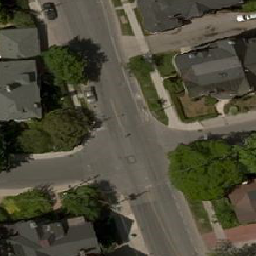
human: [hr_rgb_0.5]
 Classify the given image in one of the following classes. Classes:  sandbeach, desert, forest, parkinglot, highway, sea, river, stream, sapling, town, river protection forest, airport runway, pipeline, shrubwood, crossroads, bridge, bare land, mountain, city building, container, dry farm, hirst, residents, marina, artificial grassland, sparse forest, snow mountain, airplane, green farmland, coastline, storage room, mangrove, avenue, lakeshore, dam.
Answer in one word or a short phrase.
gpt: crossroads